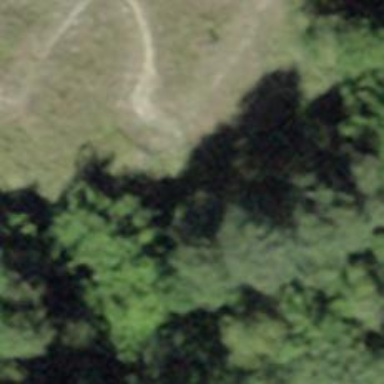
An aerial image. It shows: Dirt path.